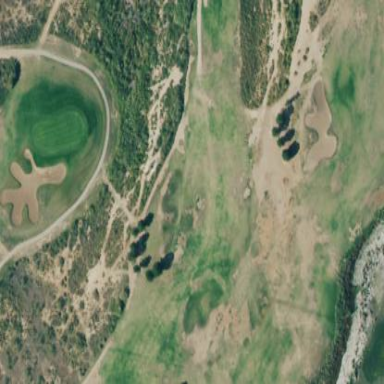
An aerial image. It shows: Grassy area designated as golf fairway.